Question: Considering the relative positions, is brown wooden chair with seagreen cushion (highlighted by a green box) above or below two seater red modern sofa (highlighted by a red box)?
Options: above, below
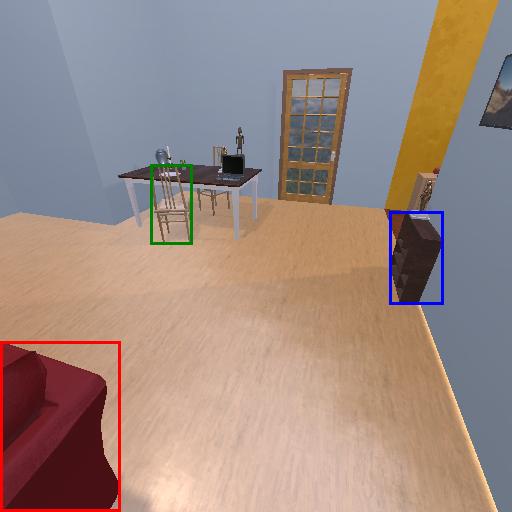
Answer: above